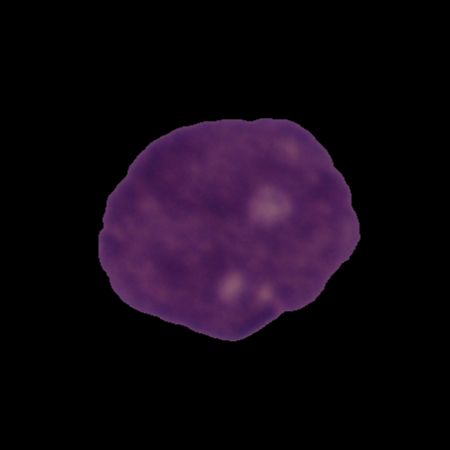
Label: healthy